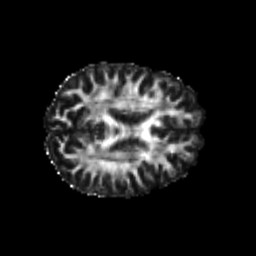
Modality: FA
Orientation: axial
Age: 21
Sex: female
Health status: healthy
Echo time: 0.074 s